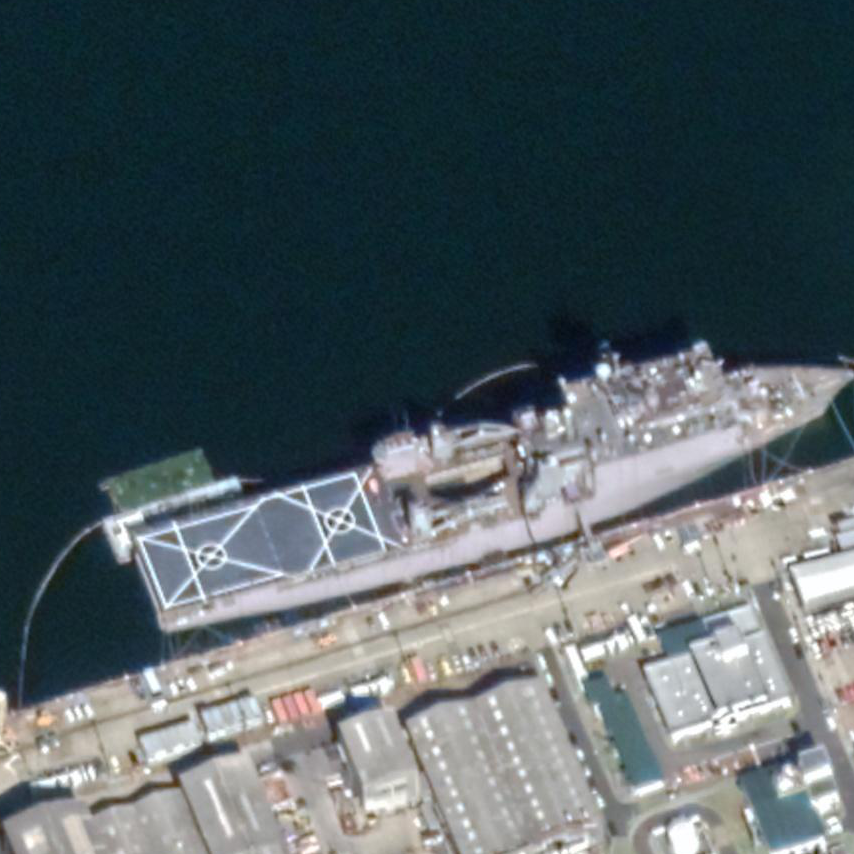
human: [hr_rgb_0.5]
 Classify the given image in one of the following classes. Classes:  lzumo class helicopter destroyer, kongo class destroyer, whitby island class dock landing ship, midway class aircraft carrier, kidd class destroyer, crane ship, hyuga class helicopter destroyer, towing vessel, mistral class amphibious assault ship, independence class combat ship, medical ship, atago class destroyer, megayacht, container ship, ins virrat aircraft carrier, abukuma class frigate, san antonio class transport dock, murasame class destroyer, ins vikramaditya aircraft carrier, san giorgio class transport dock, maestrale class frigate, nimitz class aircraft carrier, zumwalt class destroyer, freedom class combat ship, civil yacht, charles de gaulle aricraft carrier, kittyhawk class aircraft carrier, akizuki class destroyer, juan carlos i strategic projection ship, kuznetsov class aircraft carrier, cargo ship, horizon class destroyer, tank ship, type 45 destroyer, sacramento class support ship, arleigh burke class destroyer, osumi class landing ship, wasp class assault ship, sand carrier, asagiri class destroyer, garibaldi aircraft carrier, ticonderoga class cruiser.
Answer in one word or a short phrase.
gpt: Whitby Island class dock landing ship